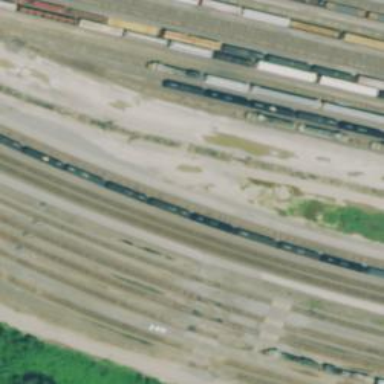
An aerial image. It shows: Railway siding with rails.